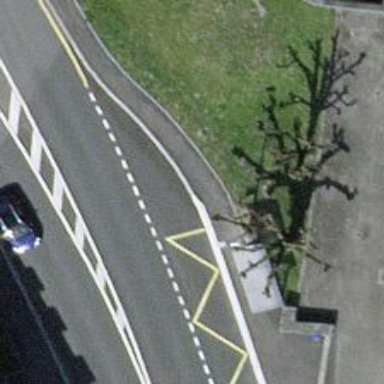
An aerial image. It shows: Platform for public transport on the road.